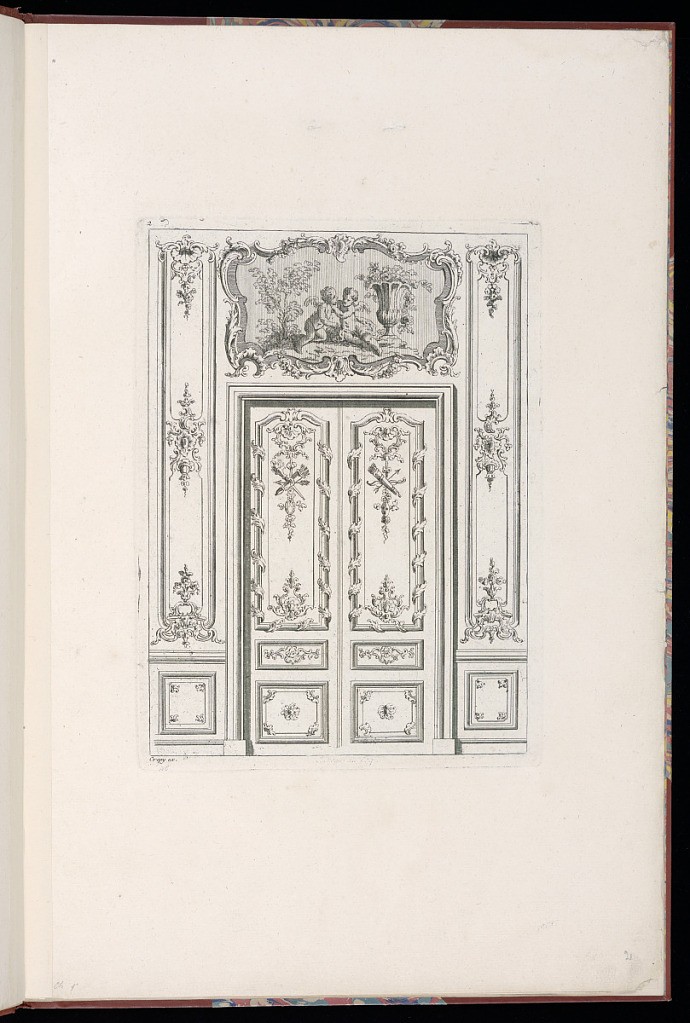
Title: Doors and Paneling (Broiseries) Design
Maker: Jean Mondon, French, fl. 1736 – 1745
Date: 1749
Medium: Etching on laid paper
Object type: Print
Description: Design for a set of interior double doors decorated and flanked by rococo style boiseries (paneling) with an overdoor painting of winged putti sitting in a landscape next to a vase of flowers. The paneling features shells, flowers, cartouches, fleurons, scrolling leaves (rinceaux), rosettes, c-scrolls, and trophies with arrows and quivers of arrows on the doors. The plate is numbered and signed.